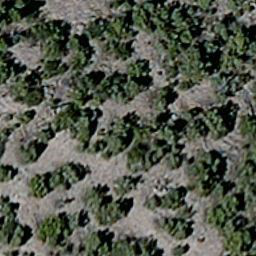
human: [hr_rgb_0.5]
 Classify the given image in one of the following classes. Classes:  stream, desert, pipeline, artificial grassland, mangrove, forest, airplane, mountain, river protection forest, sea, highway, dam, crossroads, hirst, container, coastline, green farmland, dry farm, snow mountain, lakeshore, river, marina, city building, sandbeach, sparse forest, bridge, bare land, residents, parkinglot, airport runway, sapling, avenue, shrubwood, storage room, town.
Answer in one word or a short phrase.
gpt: sparse forest